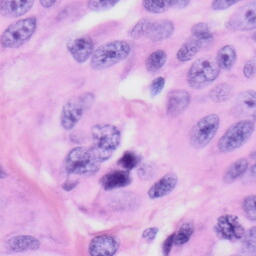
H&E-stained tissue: Skin